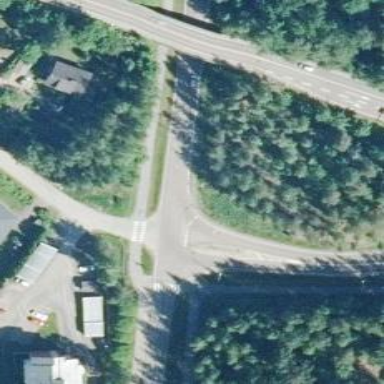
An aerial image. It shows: Uncontrolled crossing on the road.